Interaction volume radius: 5 \u00c5
Interaction volume height: 20 \u00c5
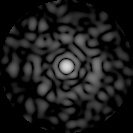
Disorder parameter: 0.8382